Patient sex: F
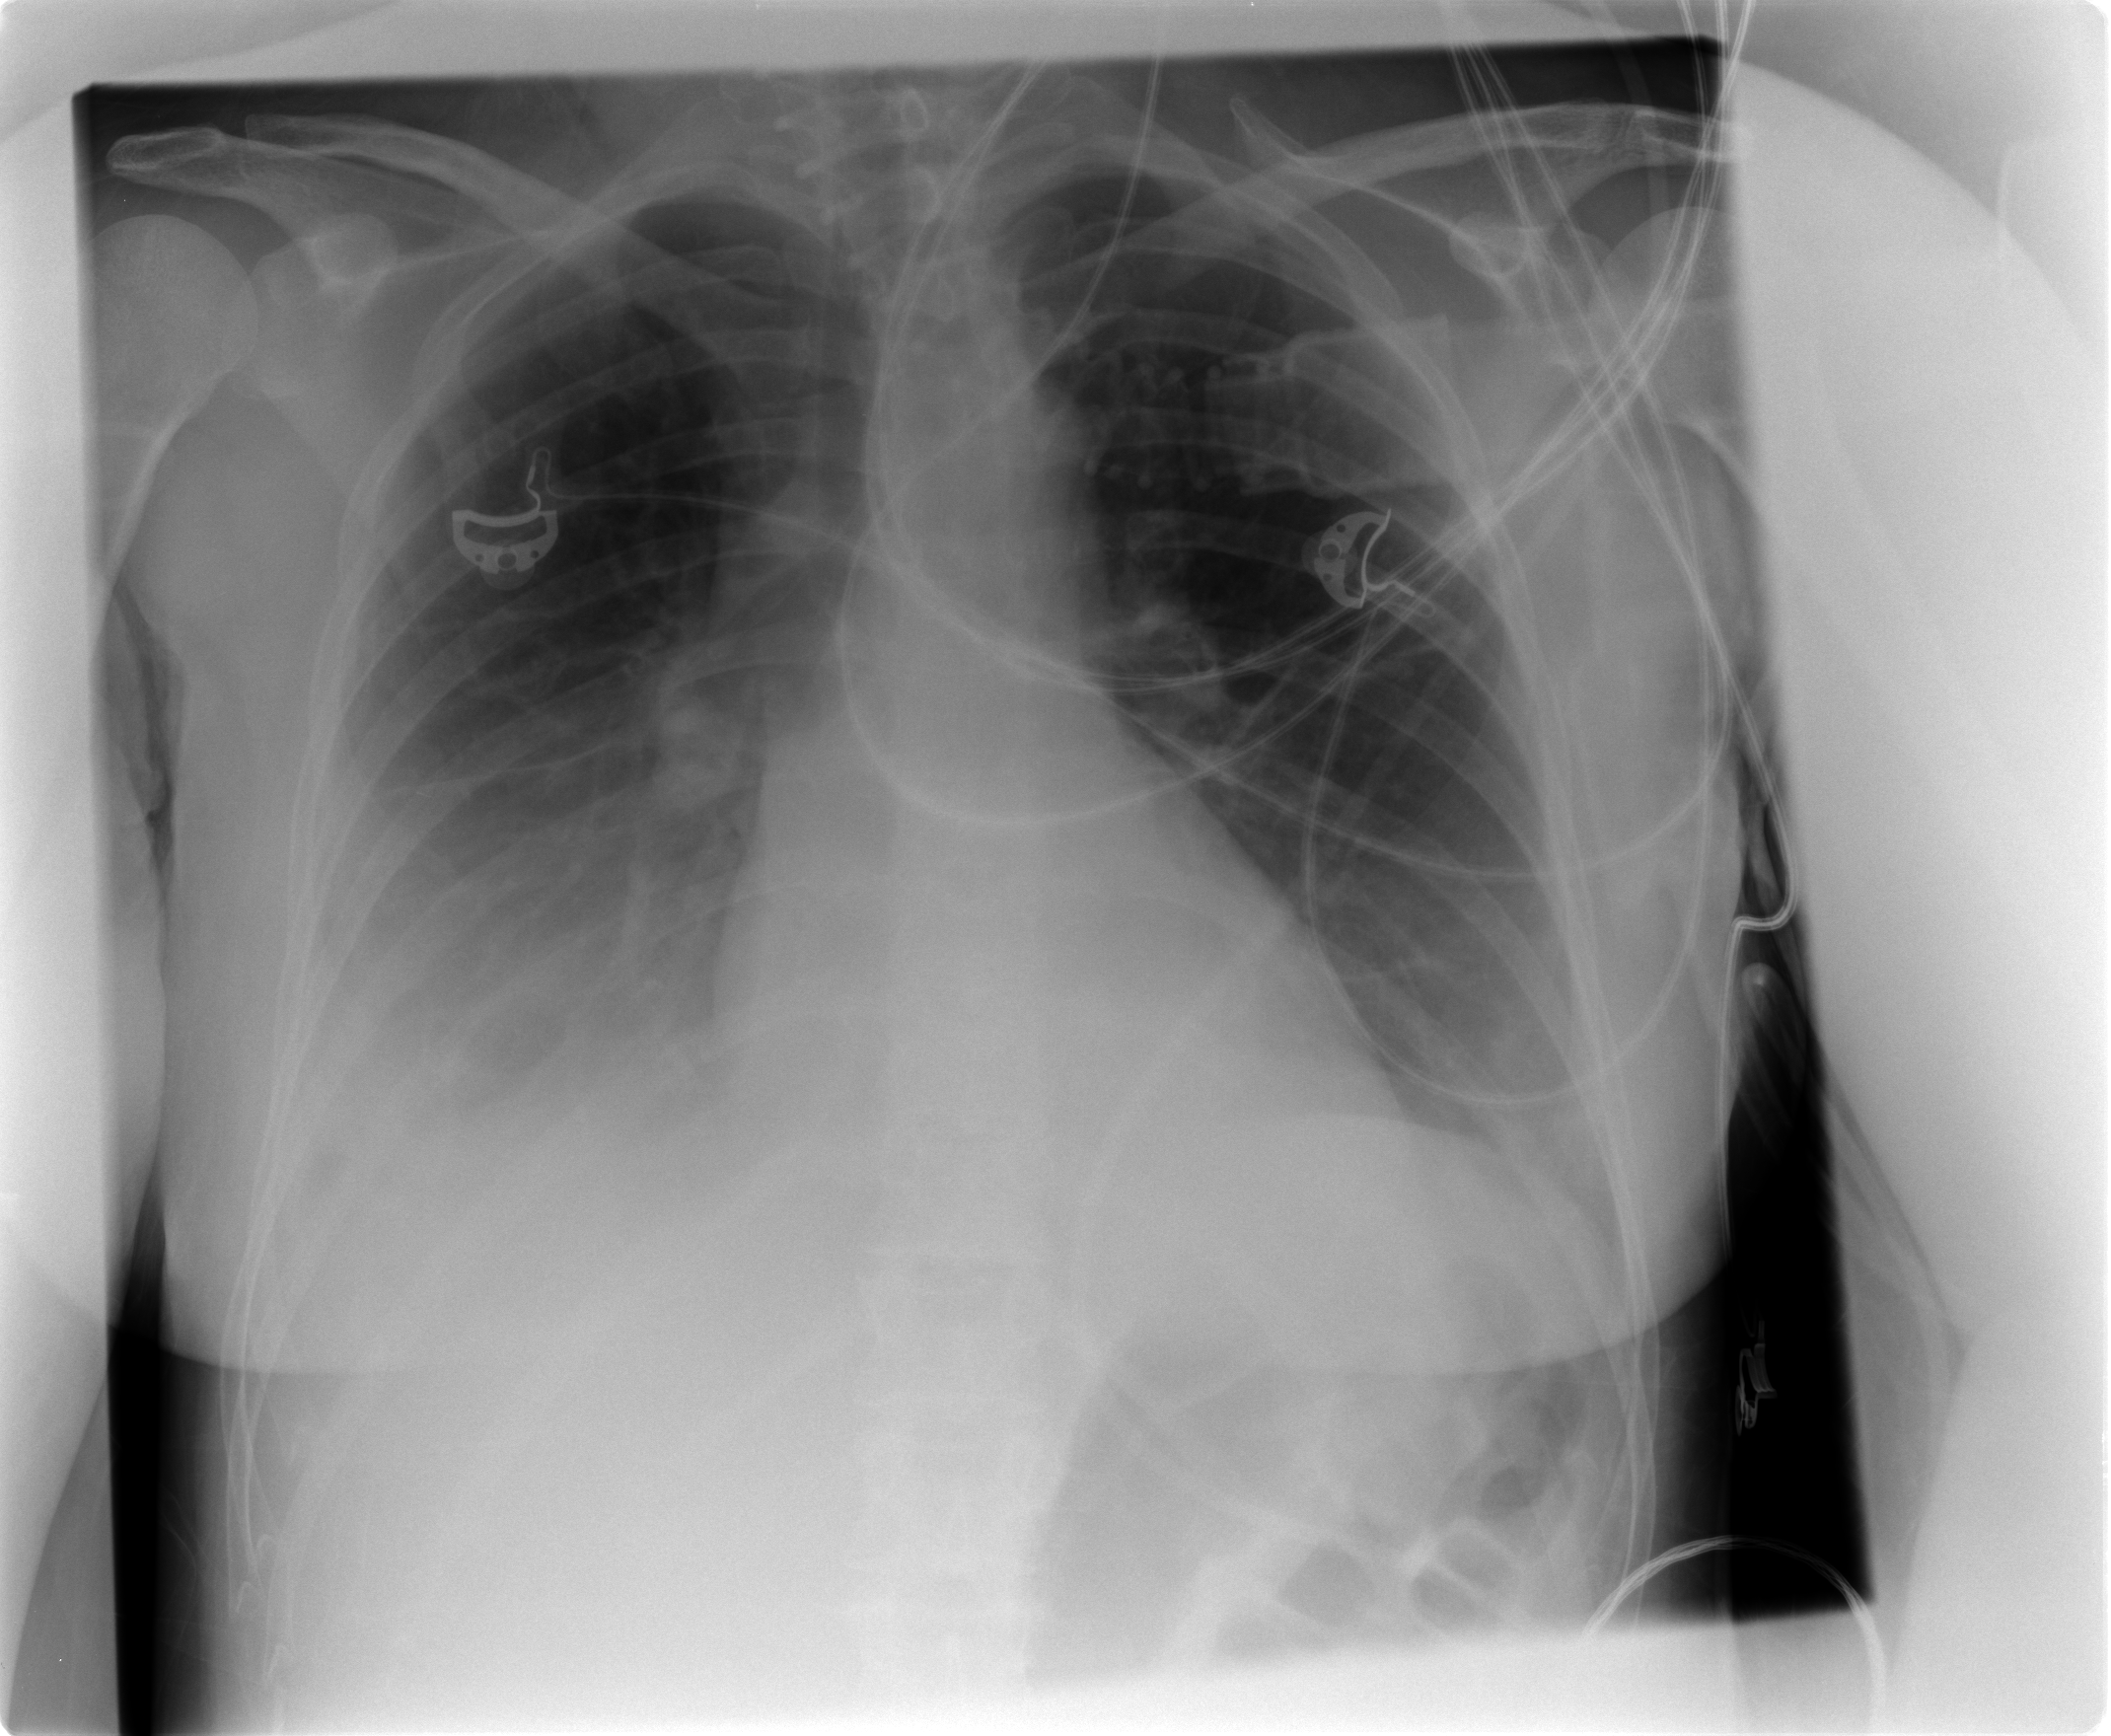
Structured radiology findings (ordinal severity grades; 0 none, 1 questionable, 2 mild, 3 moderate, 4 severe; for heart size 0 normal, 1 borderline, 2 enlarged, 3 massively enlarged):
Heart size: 0
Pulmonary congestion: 0
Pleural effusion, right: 3
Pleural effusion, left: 2
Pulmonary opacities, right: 0
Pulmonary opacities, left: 0
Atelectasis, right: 2
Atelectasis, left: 2